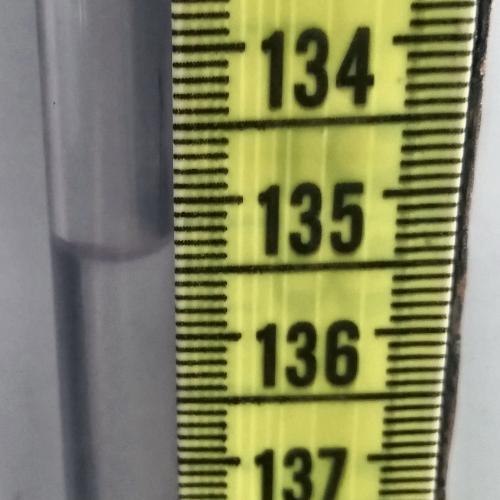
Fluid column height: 135.4 cm